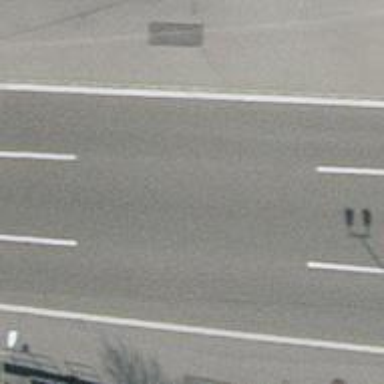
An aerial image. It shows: Asphalt motorway.